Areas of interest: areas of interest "Park and greenspace"
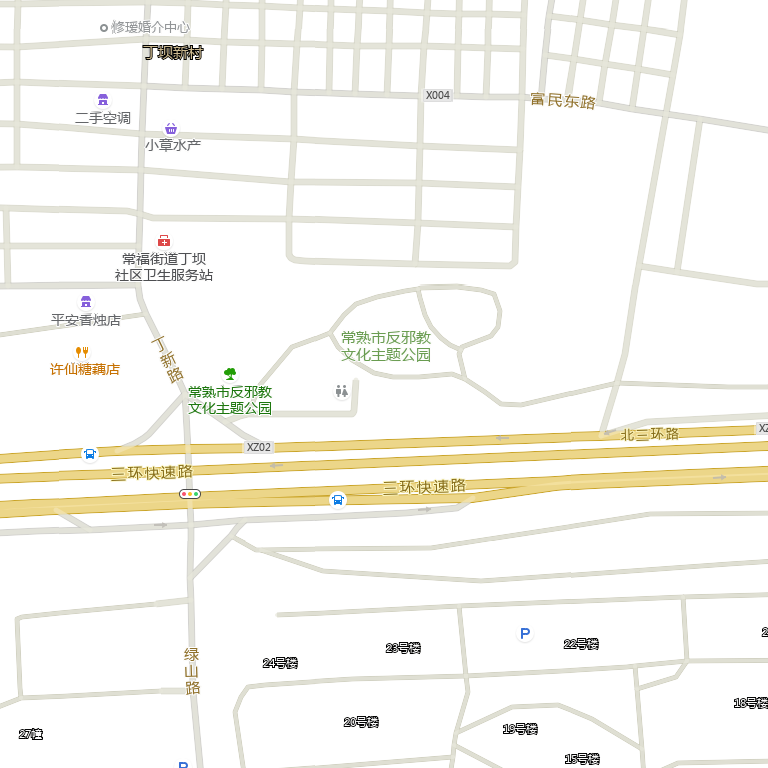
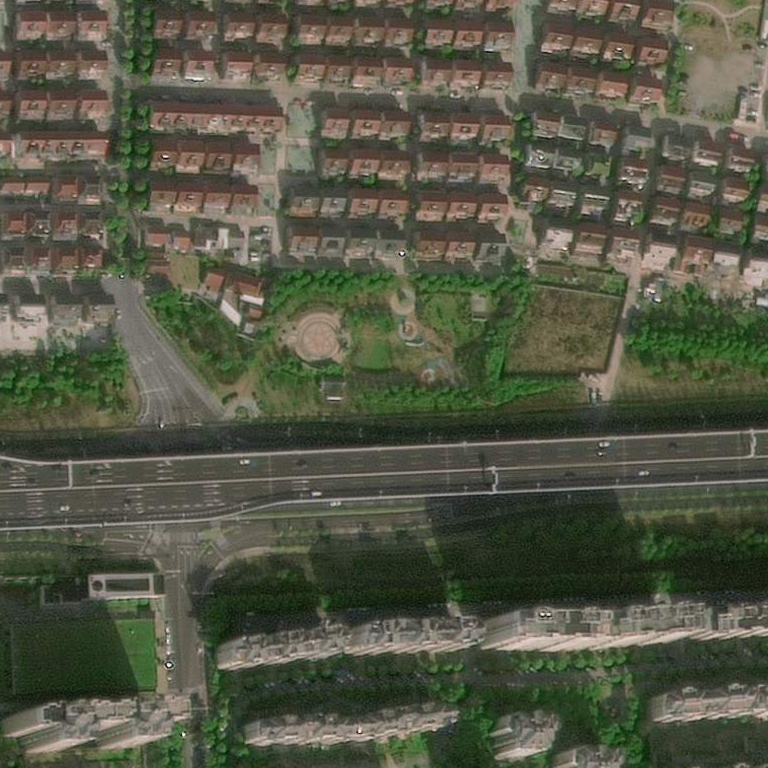